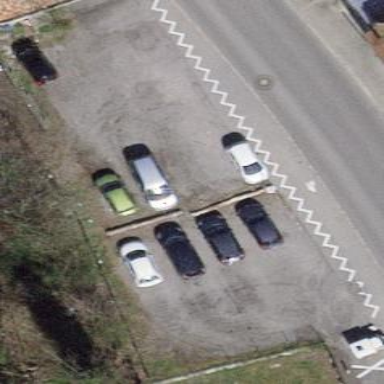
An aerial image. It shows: Street-side parking area.